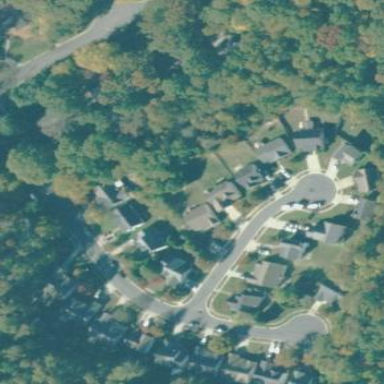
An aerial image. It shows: This residential area consists of single-family homes.